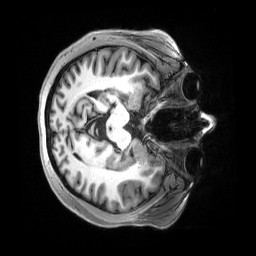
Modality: T1w
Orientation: axial
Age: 28
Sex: female
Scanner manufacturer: siemens
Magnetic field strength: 3 T
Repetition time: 2.5 s
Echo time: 0.00222 s